Question: I have currently installed SQL Server 2008 (dev edition) in my machine. I wish to upgrade to SQL Server 2008 R2. How is that possible?
Please support the same with screenshot to make understanding better.
Thanks
: I could have gone for Google Search but the attached screenshot provides no option to upgrade to SQL Server 2008 R2 Edition (Attached Screenshot is of SQL Server 2008 Dev Edition). Please see the text written under "Upgrade from.... 2005"

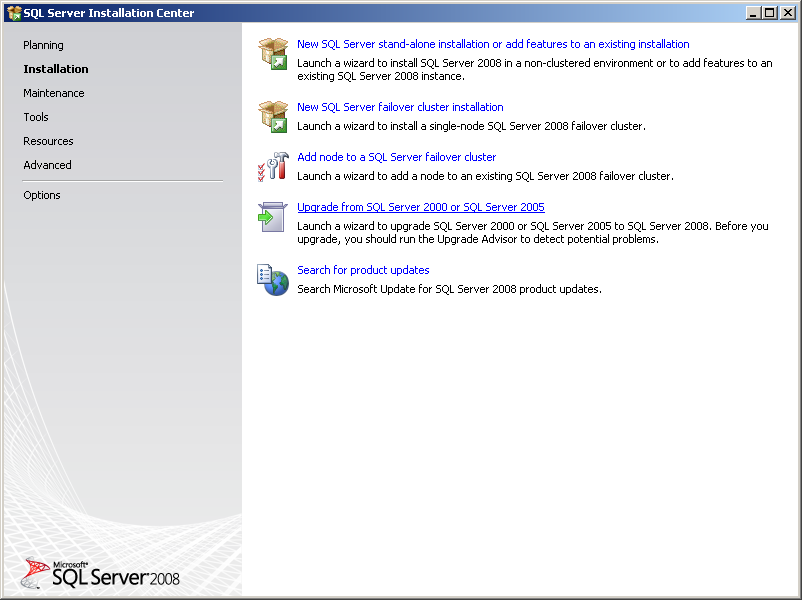
Answer: The option should appear in the "SQL Server Installation Center" as confirmed by the following screenshot and point 4 of the Microsoft guide on <URL>

As a side note, have you checked your intended upgrade path is supported? You can find out <URL>